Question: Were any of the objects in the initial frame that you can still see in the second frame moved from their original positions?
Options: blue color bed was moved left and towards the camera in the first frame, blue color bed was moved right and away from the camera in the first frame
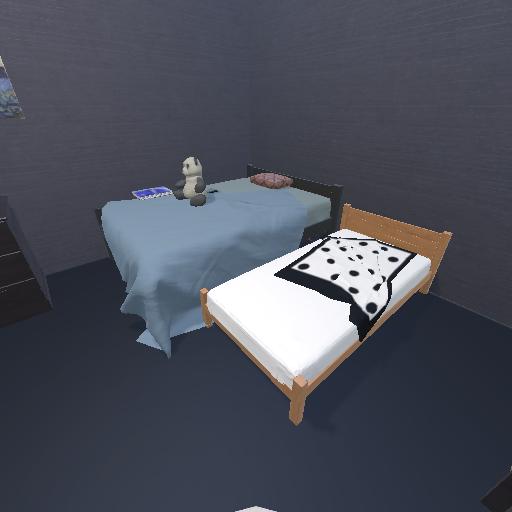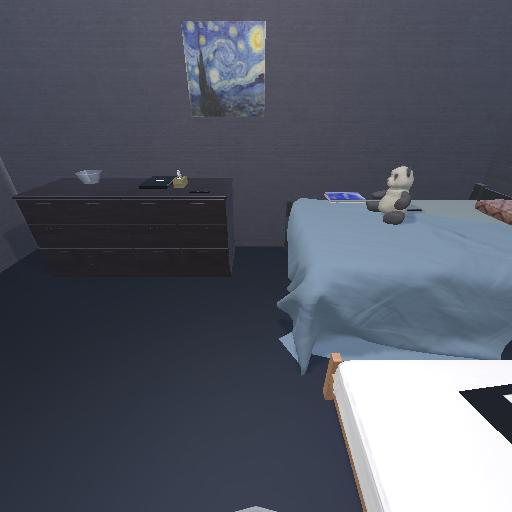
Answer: blue color bed was moved left and towards the camera in the first frame